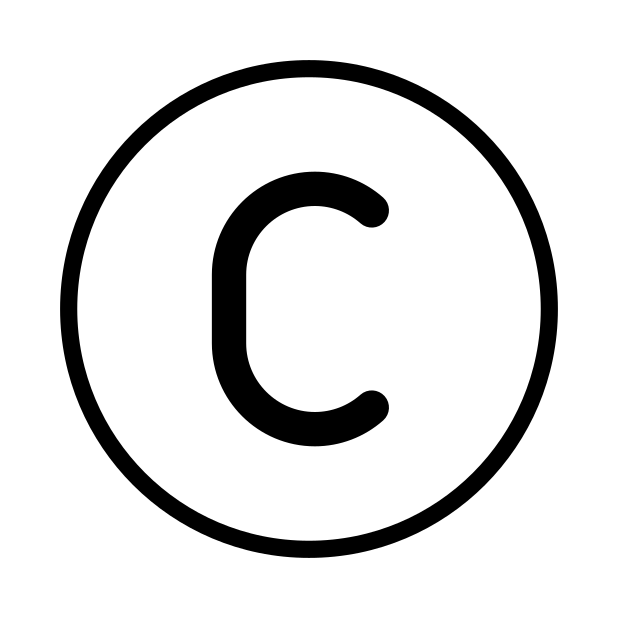
regional indicator C